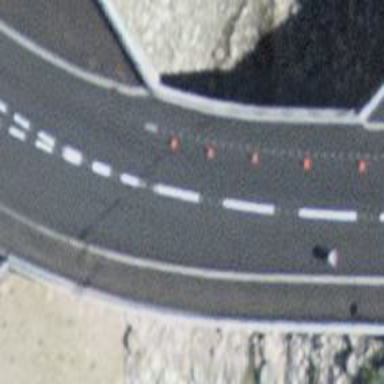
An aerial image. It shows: Secondary road crossing bridge.